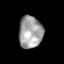
Tissue: prostate
Cell type: Epithelial cells
Senescence score: 0.2162
Nuclear area (px): 749
Mean DAPI intensity: 160.422